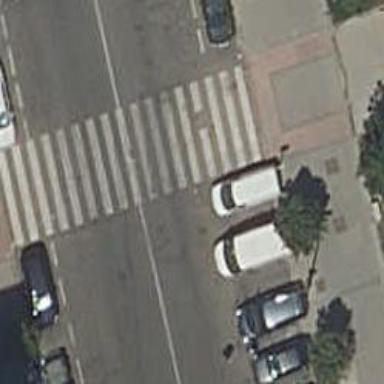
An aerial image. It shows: Marked road crossing.